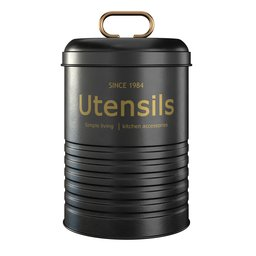
Label: tools